Question: Just curious, I've always been using 'TBXML' & 'NSXMLParser' to do my parsing, but I just found out about 'GDataXMLNode', and what intrigues me is that it has the capability to use 'XPath'. That's a huge bonus in my opinion. However, I don't want to make my app unnecessarily slow just to make it easier for myself. Any opinions?
Oops, I just found this:

But please, I would still like to hear any opinions about using this library.
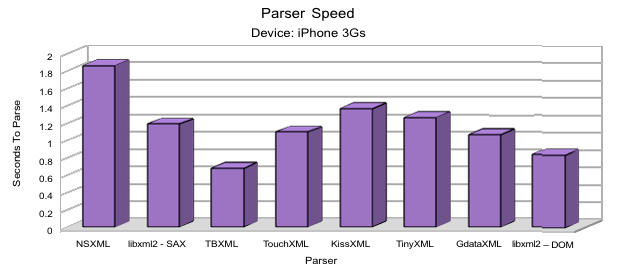
Answer: I've created an open source test application that uses all the XML parsers I could find, including the ones you mention, and TBXML is clearly the fastest you can find so far.
It's here:
<URL>